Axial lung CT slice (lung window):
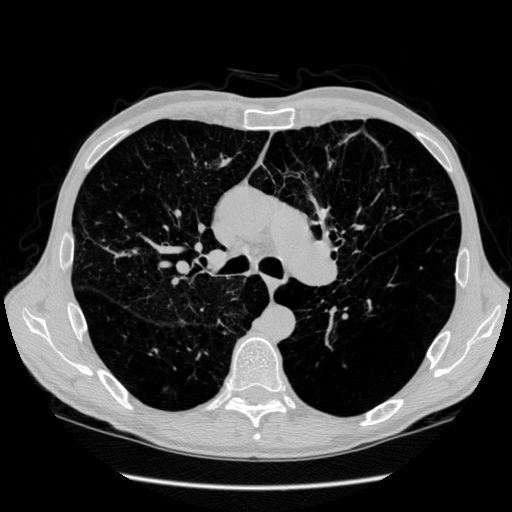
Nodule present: no